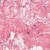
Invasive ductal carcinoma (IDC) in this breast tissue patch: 0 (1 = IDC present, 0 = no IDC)